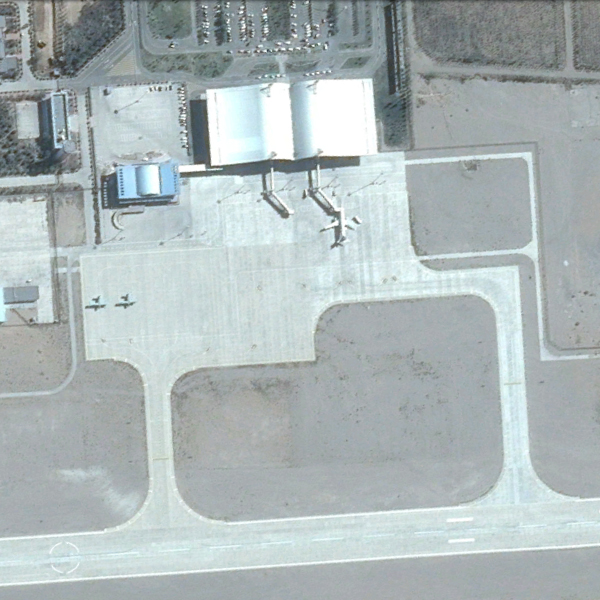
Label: Airport